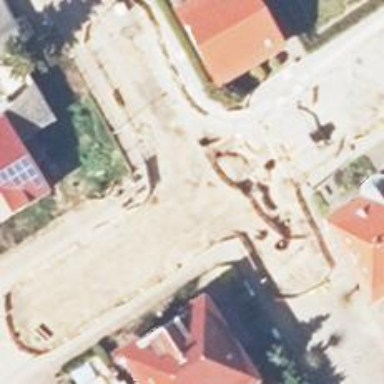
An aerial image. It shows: Asphalt road in residential area.